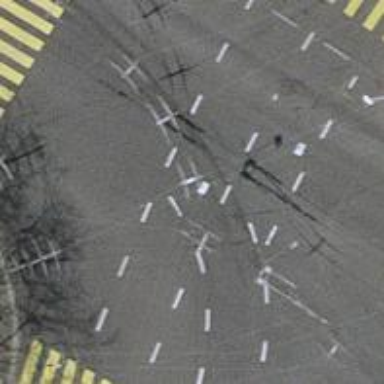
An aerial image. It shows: Road with traffic signals.